Question: When I translate a shape in openGL it shows the shape in the wrong position. For example if I translate it by (-150 -150)
'''
GLUT glut=new GLUT();
gl.glPushMatrix();
gl.glTranslated(-150,-150,0);
glut.glutSolidCone(100f,100,10,10);
gl.glPopMatrix();
'''
it shows (editor: missing link to screenshot), but for
'''
GLUT glut=new GLUT();
gl.glPushMatrix();
gl.glTranslated(150,150,0);
glut.glutSolidCone(100f,100,10,10);
gl.glPopMatrix();
'''
it shows
The entire code is
'''
import com.sun.opengl.util.Animator;
import com.sun.opengl.util.gl2.*; //GLUT contain predefined shapes
import javax.media.opengl.glu.GLU;
import javax.media.opengl.GL2;
import javax.media.opengl.awt.GLCanvas;
import javax.media.opengl.GLEventListener;
import javax.media.opengl.GLAutoDrawable;
import java.awt.*;
import javax.swing.*;
import java.awt.event.*;
public class Template3D extends JFrame implements GLEventListener,KeyListener,MouseMotionListener,MouseListener{
GLCanvas canvas;
Animator a;
double r=0;;
double t=0;
boolean right=true;
boolean left=false;
public Template3D(){
canvas=new GLCanvas();
a=new Animator(canvas);
a.start();
add(canvas);
canvas.addGLEventListener(this);
canvas.addKeyListener(this);
}
public void init(GLAutoDrawable d){
GL2 gl=d.getGL().getGL2();
gl.glClearColor(1f,1f,1f,0);
gl.glEnable(GL2.GL_DEPTH_TEST);
gl.glOrtho(400,-400,300,-300,400,-400);
gl.glMatrixMode(GL2.GL_PROJECTION);
gl.glLoadIdentity();
gl.glMatrixMode(GL2.GL_MODELVIEW);
}
public void display(GLAutoDrawable d){
GL2 gl=d.getGL().getGL2();
gl.glClear(GL2.GL_COLOR_BUFFER_BIT|GL2.GL_DEPTH_BUFFER_BIT);
gl.glColor3f(1,0,1);
//predefined shapes
GLUT glut=new GLUT();
gl.glPushMatrix();
gl.glTranslated(150,150,0);
glut.glutSolidCone(100f,100,10,10);
gl.glPopMatrix();
// gl.glPushMatrix();
// gl.glTranslatef(150,150,0);
// glut.glutSolidTorus(100f,100,10,10);
// gl.glPopMatrix();
}
public void reshape(GLAutoDrawable d,int x,int y,int width,int high){}
public void dispose(GLAutoDrawable d){}
//KeyListener
public void keyPressed(KeyEvent e){}
public void keyReleased(KeyEvent e){}
public void keyTyped(KeyEvent e){}
//MouseMotionListener
public void mouseMoved(MouseEvent e){}
public void mouseDragged(MouseEvent e){}
public void mouseDroped(MouseEvent e){}
//MouseListener
public void mouseClicked(MouseEvent e){}
public void mousePressed(MouseEvent e){}
public void mouseReleased(MouseEvent e){}
public void mouseEntered(MouseEvent e){}
public void mouseExited(MouseEvent e){}
public static void main(String []dfg){
Template3D sample=new Template3D();
sample.setSize(800,600);
sample.setVisible(true);
sample.setDefaultCloseOperation(EXIT_ON_CLOSE);
sample.setLocationRelativeTo(null);
}
}
'''
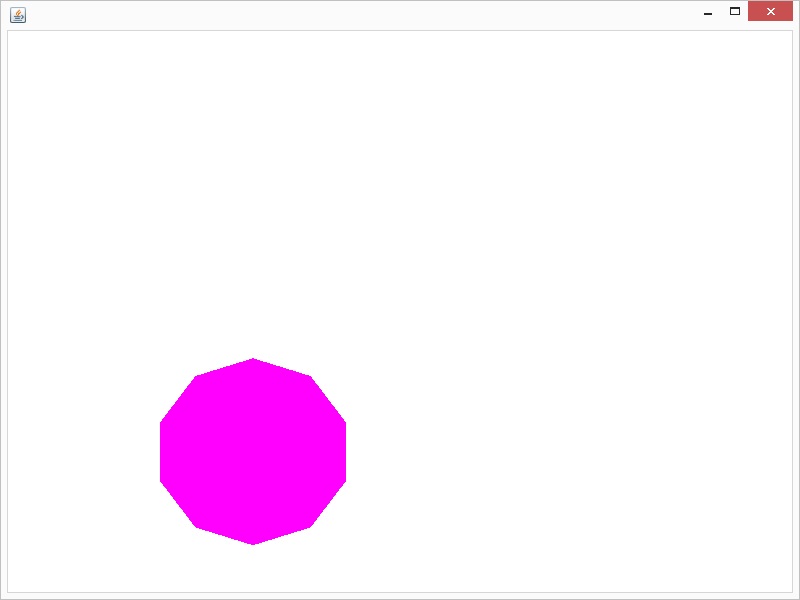
Answer: Your symptoms are caused by this call:
'''
gl.glOrtho(400,-400,300,-300,400,-400);
'''
The signature of 'glOrtho()' is:
'''
void glOrtho(GLdouble left, GLdouble right,
GLdouble bottom, GLdouble top,
GLdouble nearVal, GLdouble farVal);
'''
So your values are:
'''
left: 400
right: -400
bottom: 300
top: -300
'''
With left being larger than right, your x-coordinate direction is right to left. And with bottom larger than top, the y-coordinate direction is top to bottom.
Therefore, if you translate your geometry with positive coordinate values, it will move to the left and down. Which is exactly what you're seeing.
If you want a more conventional coordinate system where x goes from left to right and y from bottom to top, your 'glOrtho()' call should look like this:
'''
gl.glOrtho(-400.0, 400.0, -300.0, 300.0, -400.0, 400.0);
'''